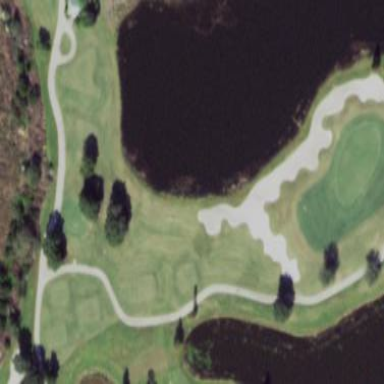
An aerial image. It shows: Golf bunker filled with natural sand.